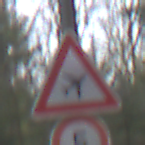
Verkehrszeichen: FlugbetriebLinks
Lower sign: Geschwindigkeit5
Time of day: Midday
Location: Outdoor (Nature)
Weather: Overcast
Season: NotSpecified
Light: Natural